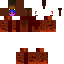
A male human skin with dark skin, wearing brown long hair dressed in a red hoodie and brown pants, featuring a closed mouth.